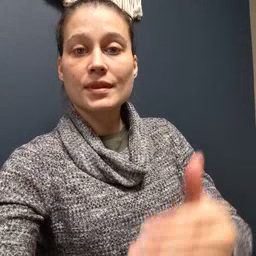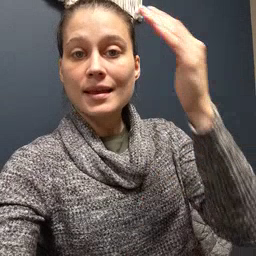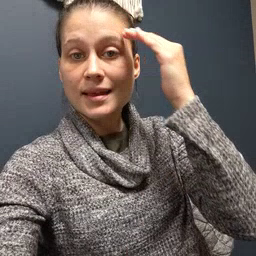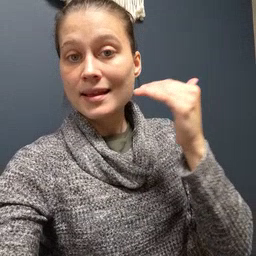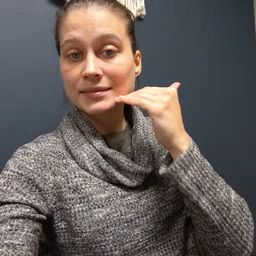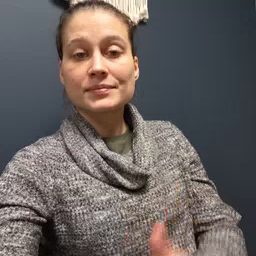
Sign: head